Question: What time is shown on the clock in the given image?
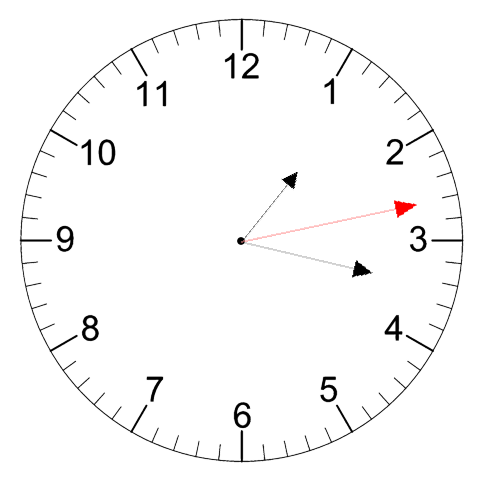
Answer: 01:17:13